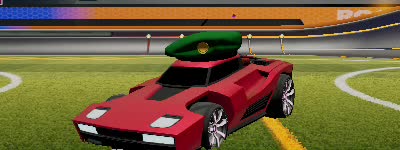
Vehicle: breakout